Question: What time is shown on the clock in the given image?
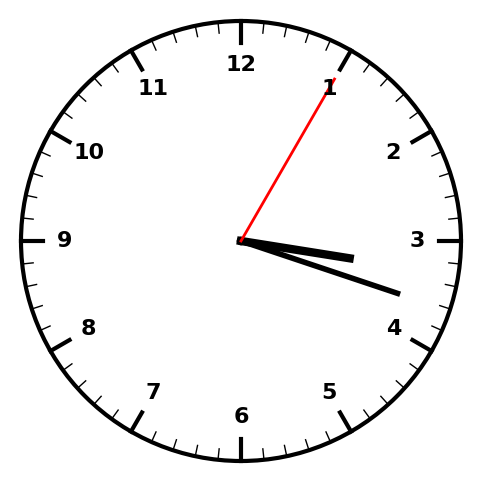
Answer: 03:18:05